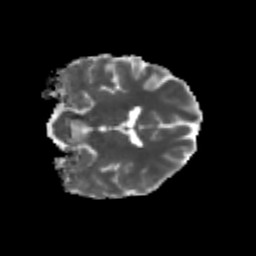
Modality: MD
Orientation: coronal
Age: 23
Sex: female
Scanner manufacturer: siemens
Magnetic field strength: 3 T
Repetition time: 3.5 s
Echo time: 0.113 s